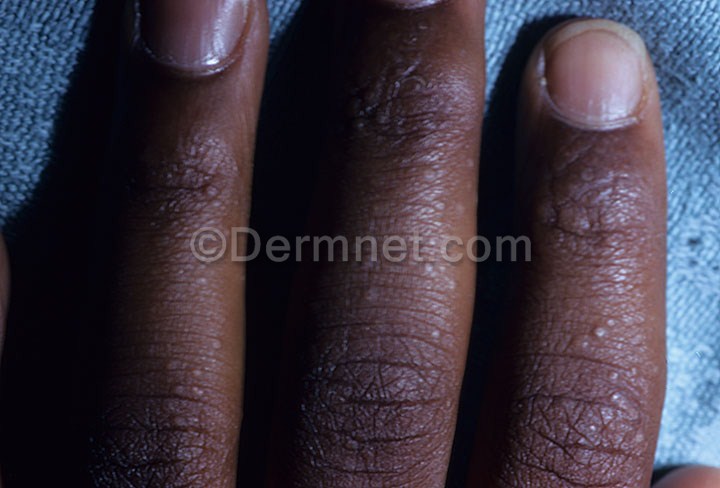
Disease: Psoriasis pictures Lichen Planus and related diseases